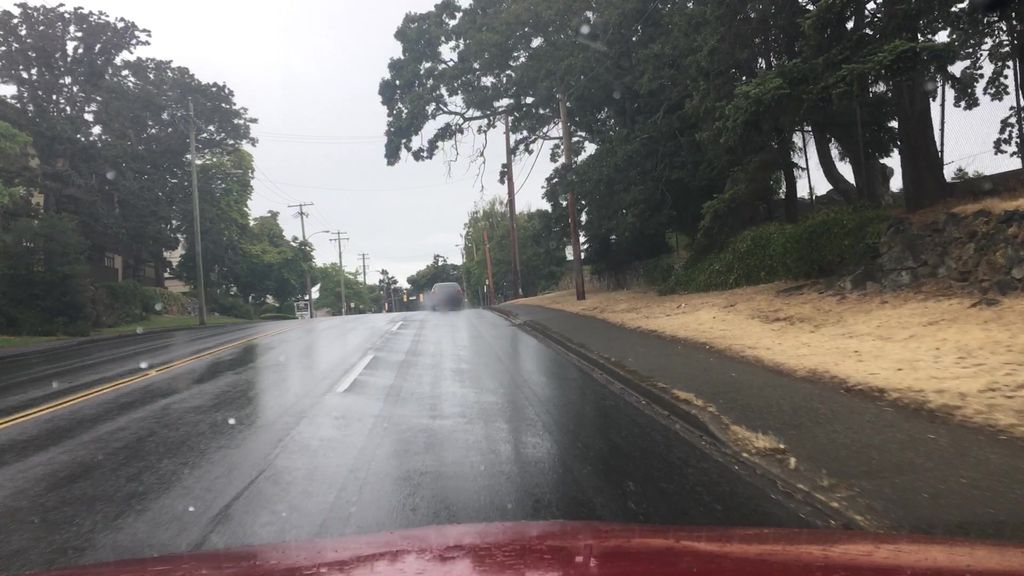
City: victoria